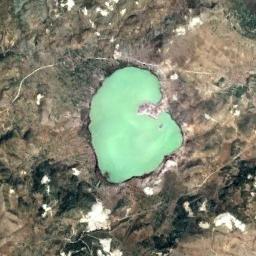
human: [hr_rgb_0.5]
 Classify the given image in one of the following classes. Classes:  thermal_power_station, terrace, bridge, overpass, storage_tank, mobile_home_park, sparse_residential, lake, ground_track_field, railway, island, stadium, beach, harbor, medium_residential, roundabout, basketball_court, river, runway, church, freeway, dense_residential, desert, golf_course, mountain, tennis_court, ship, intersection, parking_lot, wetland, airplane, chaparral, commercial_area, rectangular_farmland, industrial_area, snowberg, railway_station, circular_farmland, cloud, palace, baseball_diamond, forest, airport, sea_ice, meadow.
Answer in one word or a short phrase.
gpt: lake